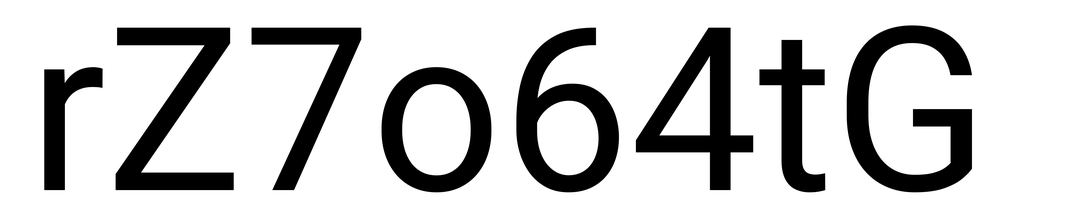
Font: Roboto_Regular